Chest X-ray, PA view. Patient: 61 years old, sex M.
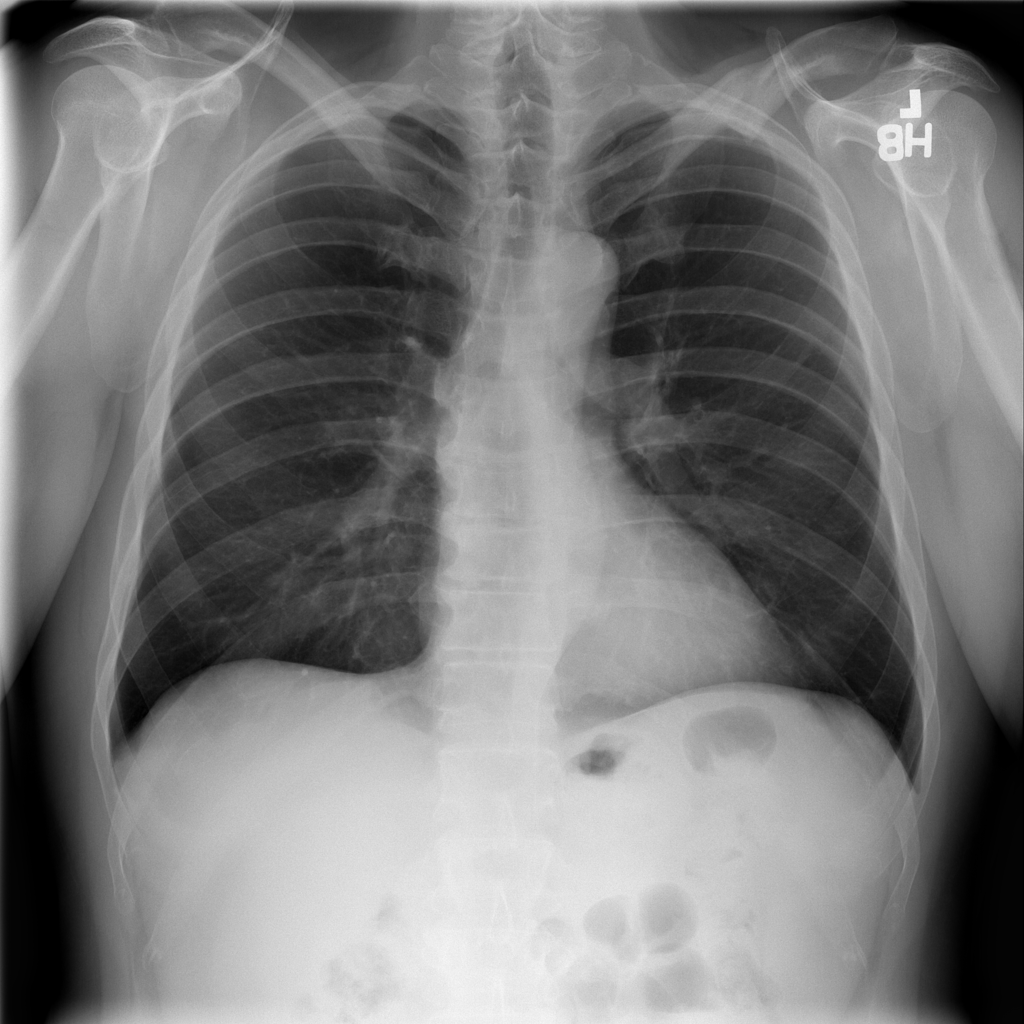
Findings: No Finding